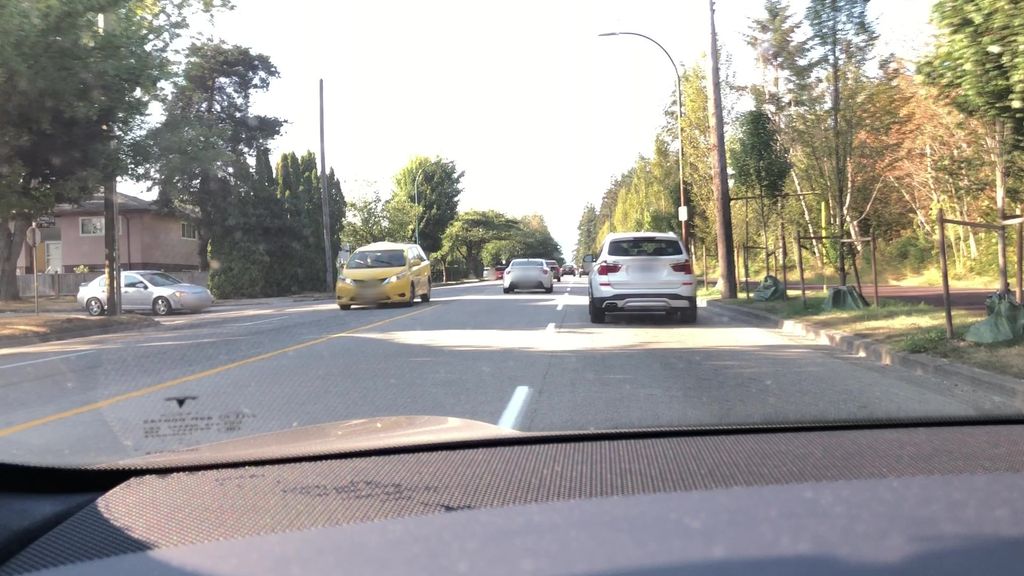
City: vancouver